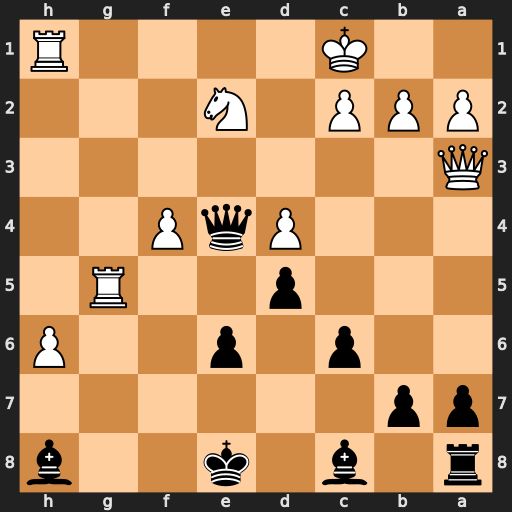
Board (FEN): r1b1k2b/pp6/2p1p2P/3p2R1/3PqP2/Q7/PPP1N3/2K4R
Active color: b
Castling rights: q
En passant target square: -
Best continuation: Qxh1+ Rg1 Qxh6